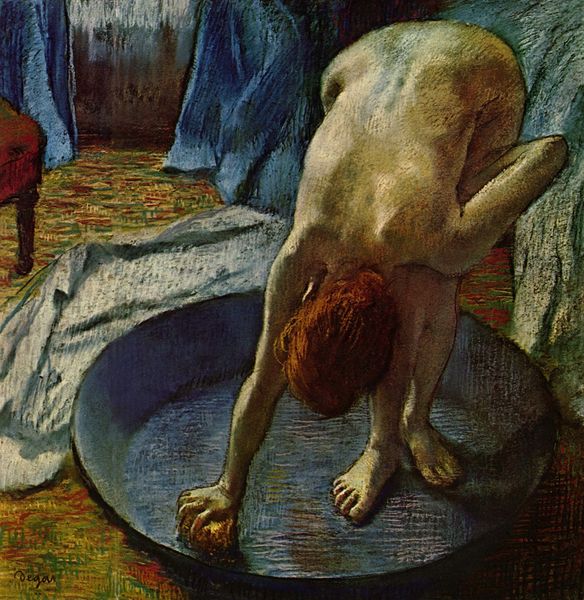
Titel: Sich waschende Frau
Künstler: Edgar Degas
Standort: Farmington (Connecticut)
Institution: Hill-Stead Museum
Schlagwörter: akt, blau, fuß, gemälde, hand, körper, mann, nackt, wasser, weiß, baden, badende, gelb, grün, impressionismus, mädchen, wäsche, braun, degas, edgar degas, fenster, finger, frau, haar, licht, raum, renoir, rücken, stuhl, säule, tisch, zimmer, rot, tuch, beige, teppich, wand, arm, arme, falten, leinen, mensch, schale, schüssel, stehen, vorhang, öl, boden, haare, sessel, tücher, decke, innen, schulter, bein, füße, hintern, rückenansicht, frauenakt, sigantur, van gogh, edgar, hocker, nacken, gardine, vorhänge, handtuch, bett, laken, ellenbogen, vagina, zehen, knochen, bad, rothaarig, waschen, penis, bücken, morgentoilette, arsch, greifen, leinwand, wanne, zuber, toilette, beugen, stuhlbein, gebückt, trog, seife, bottich, eimer, heizung, duschen, schwamm, rote, rumpf, pfanne, putzen, säubern, stuh, geil, schlae, anus, muschi, schwann, scheuern, interiör, en, po, niederbücken, kein gesicht, bedende, schbwamm